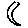
Label: moon